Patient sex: M
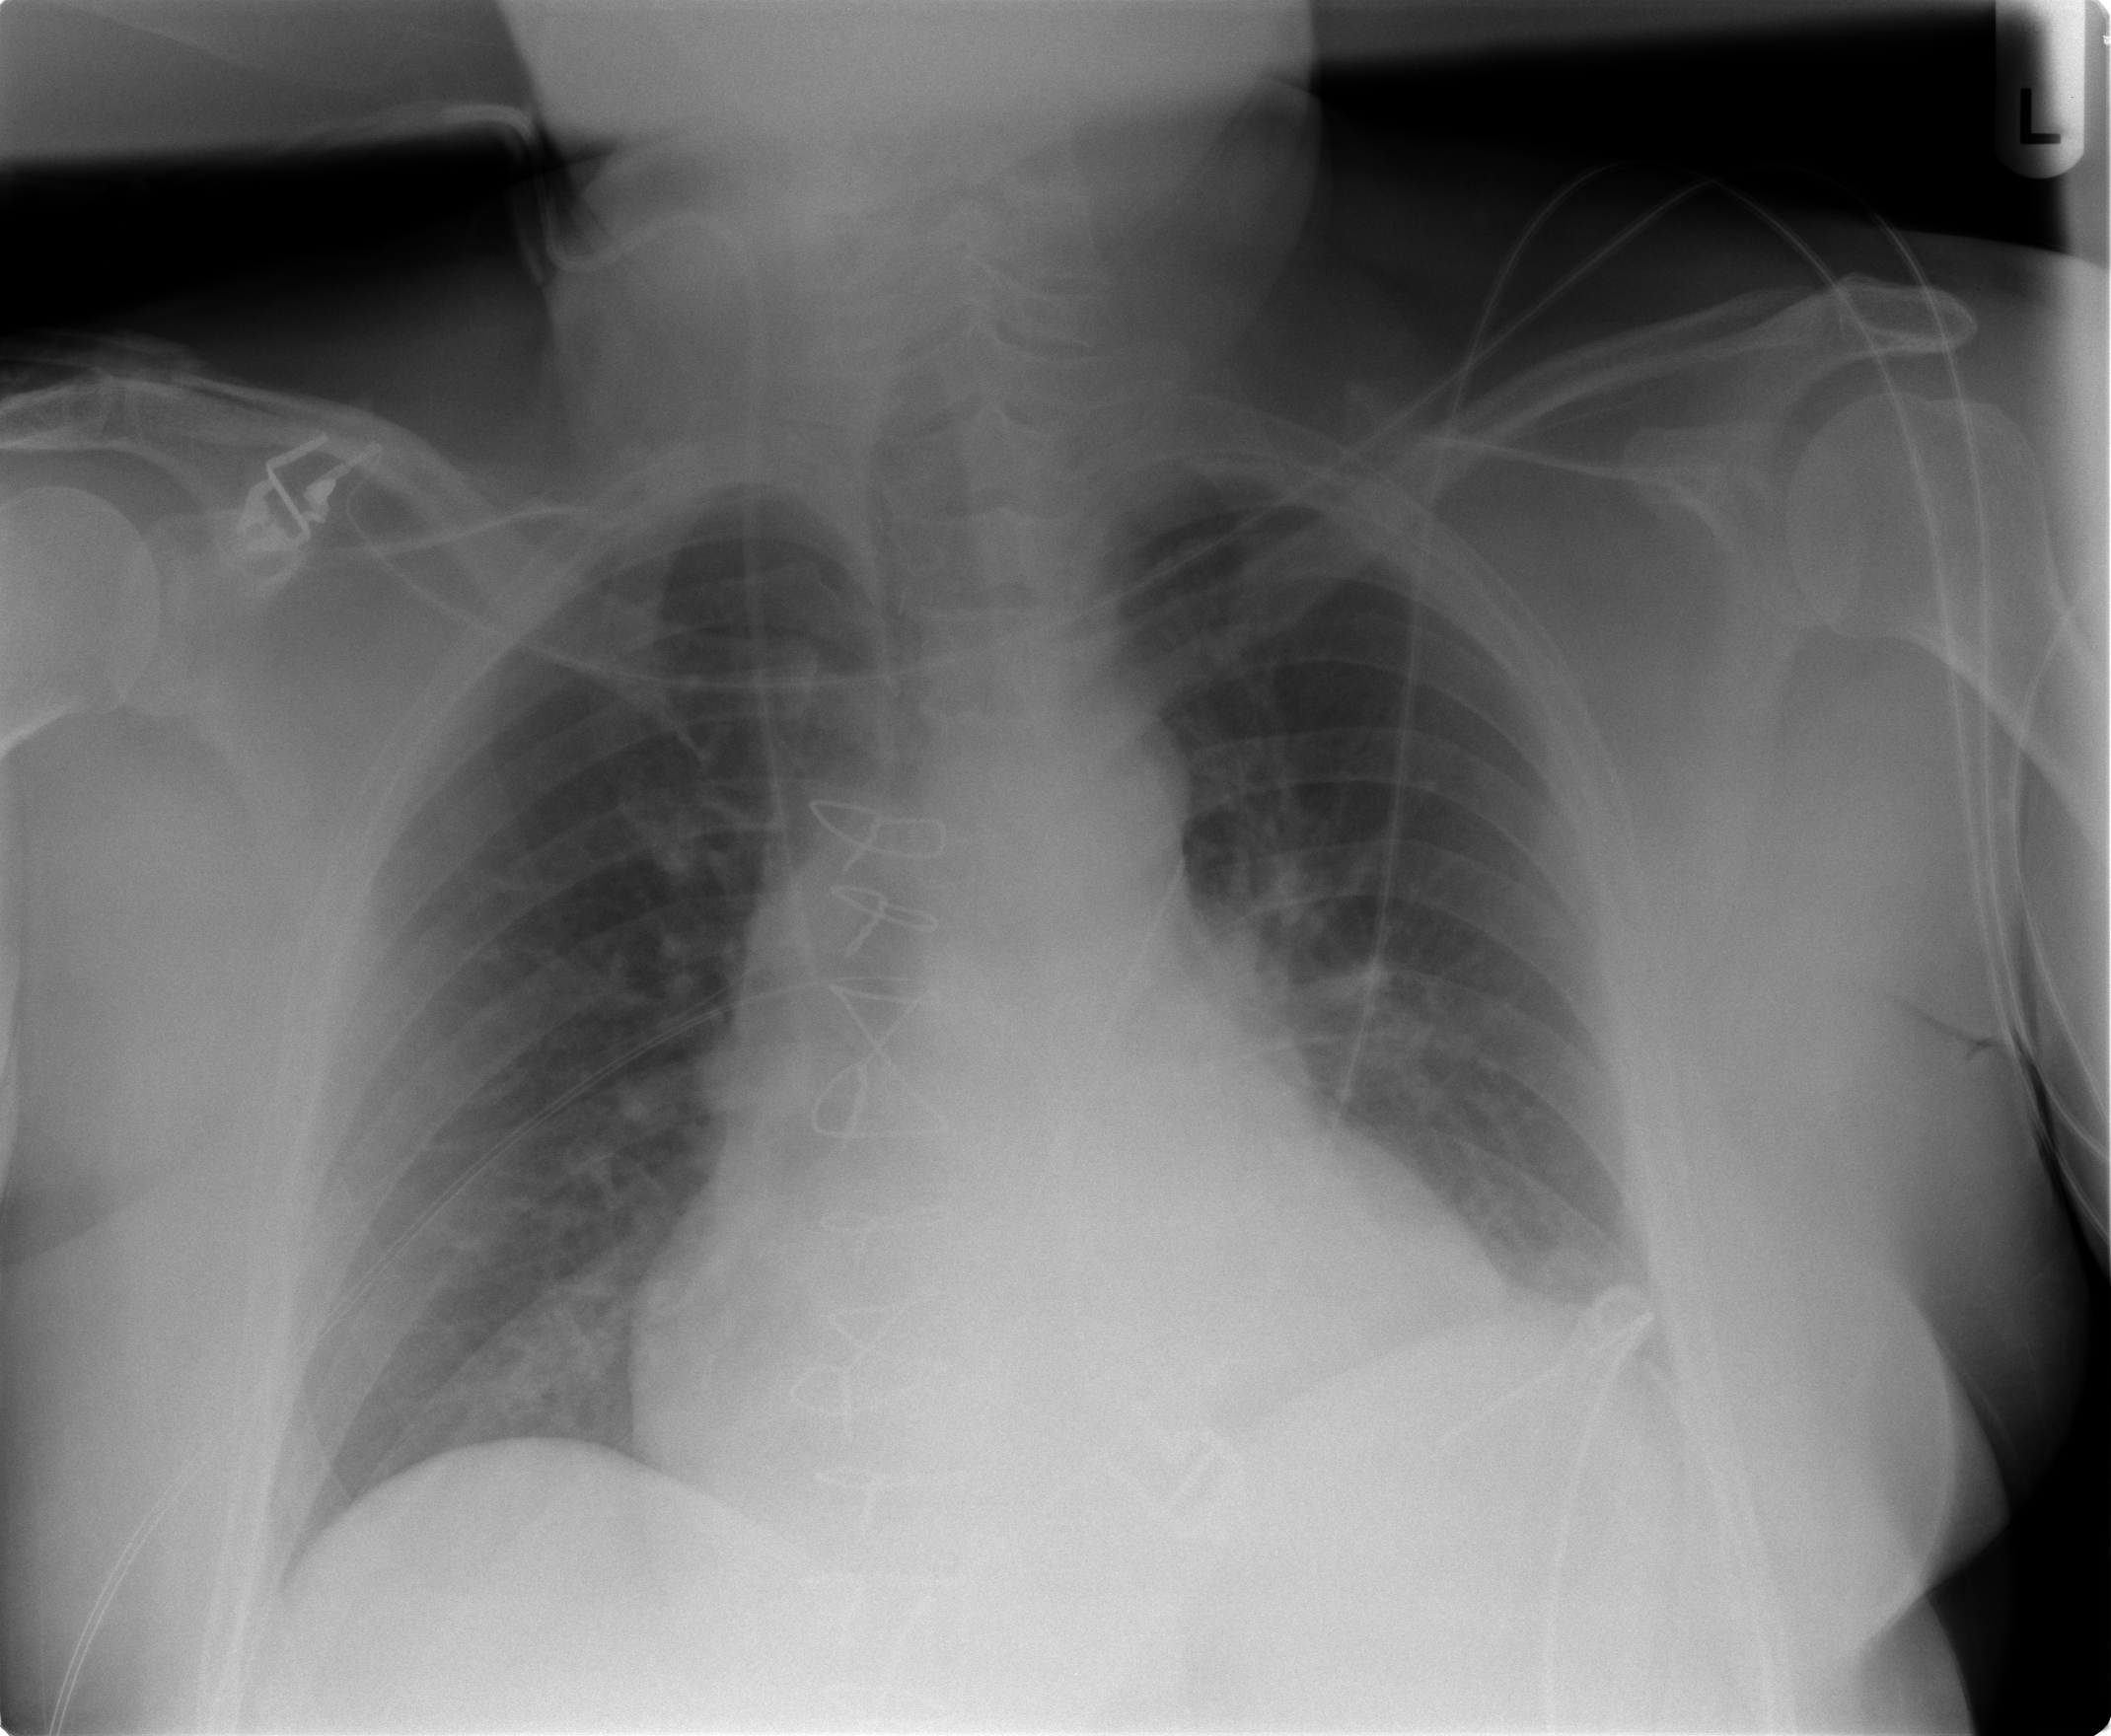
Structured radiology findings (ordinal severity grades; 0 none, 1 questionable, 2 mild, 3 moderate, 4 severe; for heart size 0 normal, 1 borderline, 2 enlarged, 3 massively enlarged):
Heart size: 2
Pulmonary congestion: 0
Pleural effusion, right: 0
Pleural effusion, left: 0
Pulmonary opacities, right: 0
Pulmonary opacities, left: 0
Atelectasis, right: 1
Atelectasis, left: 1